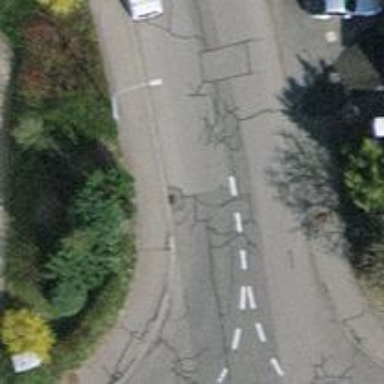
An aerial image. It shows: Unmarked road crossing.